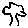
Label: tree